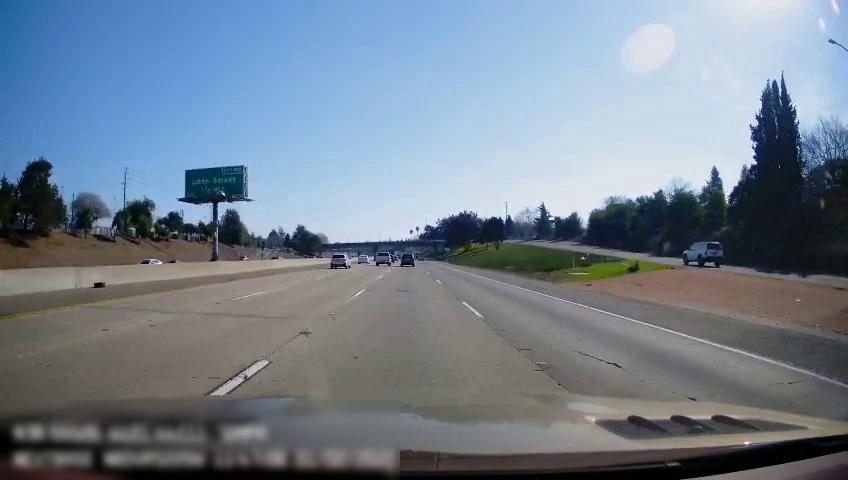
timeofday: Day
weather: Sunny
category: Drivable Space
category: Drivable Space
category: Vehicles | SUV
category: Vehicles | Car
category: Vehicles | SUV
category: Vehicles | SUV
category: Vehicles | SUV
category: Vehicles | Car
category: Lanes | Alternate Lane
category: Lanes | Alternate Lane
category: Lanes | Alternate Lane
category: Lanes | Alternate Lane
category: Lanes | Current Lane
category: Traffic | Signs